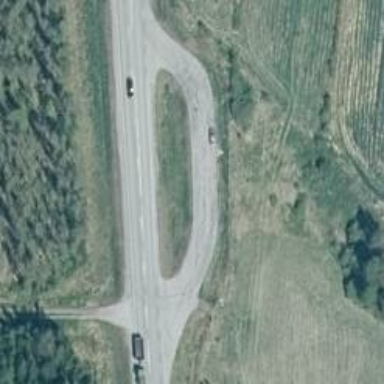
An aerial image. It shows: Rest area on the road.